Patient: sex M, age 38
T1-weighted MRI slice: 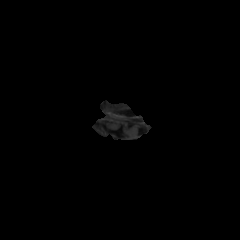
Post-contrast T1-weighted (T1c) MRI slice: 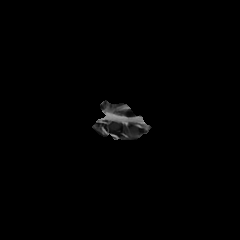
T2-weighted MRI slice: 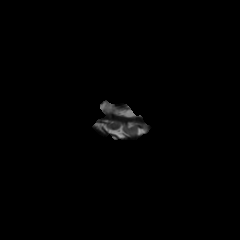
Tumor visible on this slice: no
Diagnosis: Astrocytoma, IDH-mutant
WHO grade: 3